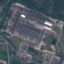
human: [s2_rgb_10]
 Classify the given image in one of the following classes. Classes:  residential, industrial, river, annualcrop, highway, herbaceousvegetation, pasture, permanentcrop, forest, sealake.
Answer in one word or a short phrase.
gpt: Industrial